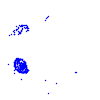
Particle: electron